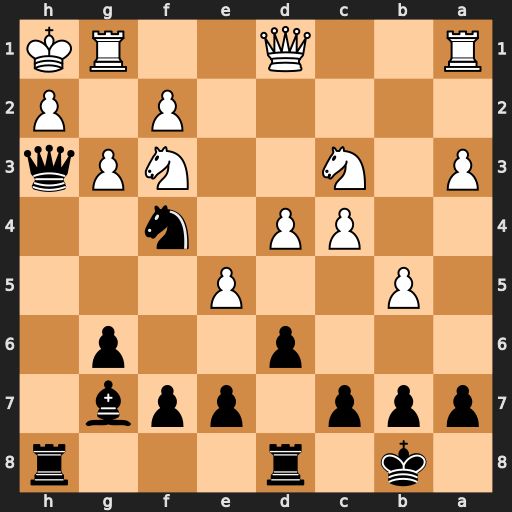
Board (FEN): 1k1r3r/ppp1ppb1/3p2p1/1P2P3/2PP1n2/P1N2NPq/5P1P/R2Q2RK
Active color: b
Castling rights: -
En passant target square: -
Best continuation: Qxh2+ Nxh2 Rxh2+ Kxh2 Rh8+ Qh5 Rxh5#